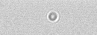
Label: camera_spot